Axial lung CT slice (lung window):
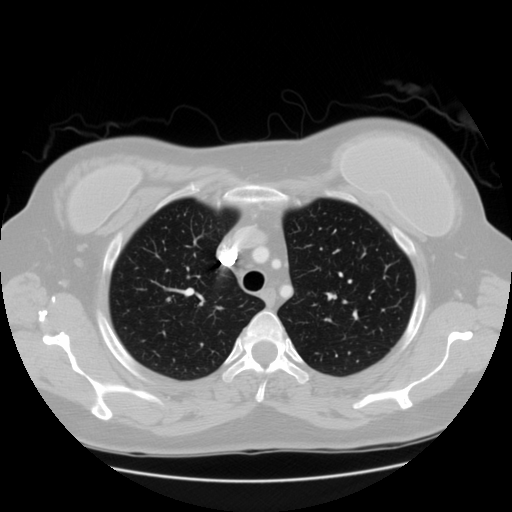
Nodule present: no